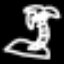
Label: palm tree